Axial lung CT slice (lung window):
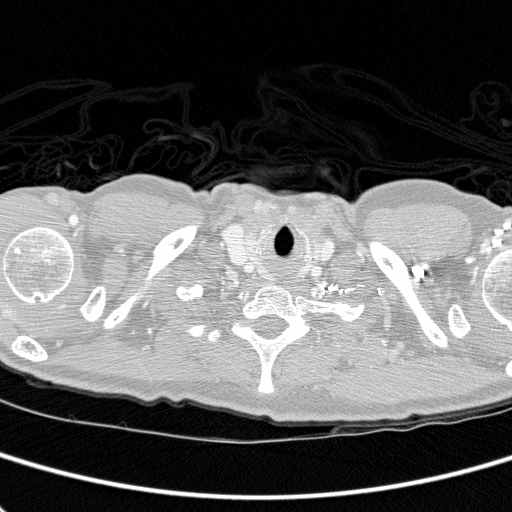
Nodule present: no